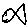
Label: fish